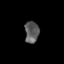
Tissue: skin
Cell type: Epithelial cells
Senescence score: 0.2511
Nuclear area (px): 299
Mean DAPI intensity: 92.12